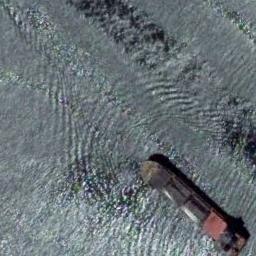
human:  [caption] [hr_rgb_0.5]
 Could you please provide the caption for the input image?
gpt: There is a ship on the ice .

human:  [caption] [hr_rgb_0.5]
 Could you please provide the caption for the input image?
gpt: There is a ship at sea .

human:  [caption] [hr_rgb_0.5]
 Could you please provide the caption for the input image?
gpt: The cargo ship is in deep blue water .

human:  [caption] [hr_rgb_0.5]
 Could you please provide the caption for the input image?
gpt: A tan bulk carrier sails on the deep blue sea .

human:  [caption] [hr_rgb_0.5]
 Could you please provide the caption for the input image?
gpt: The ship is on the sea with many waves .